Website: ulta-beauty
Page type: billing-address
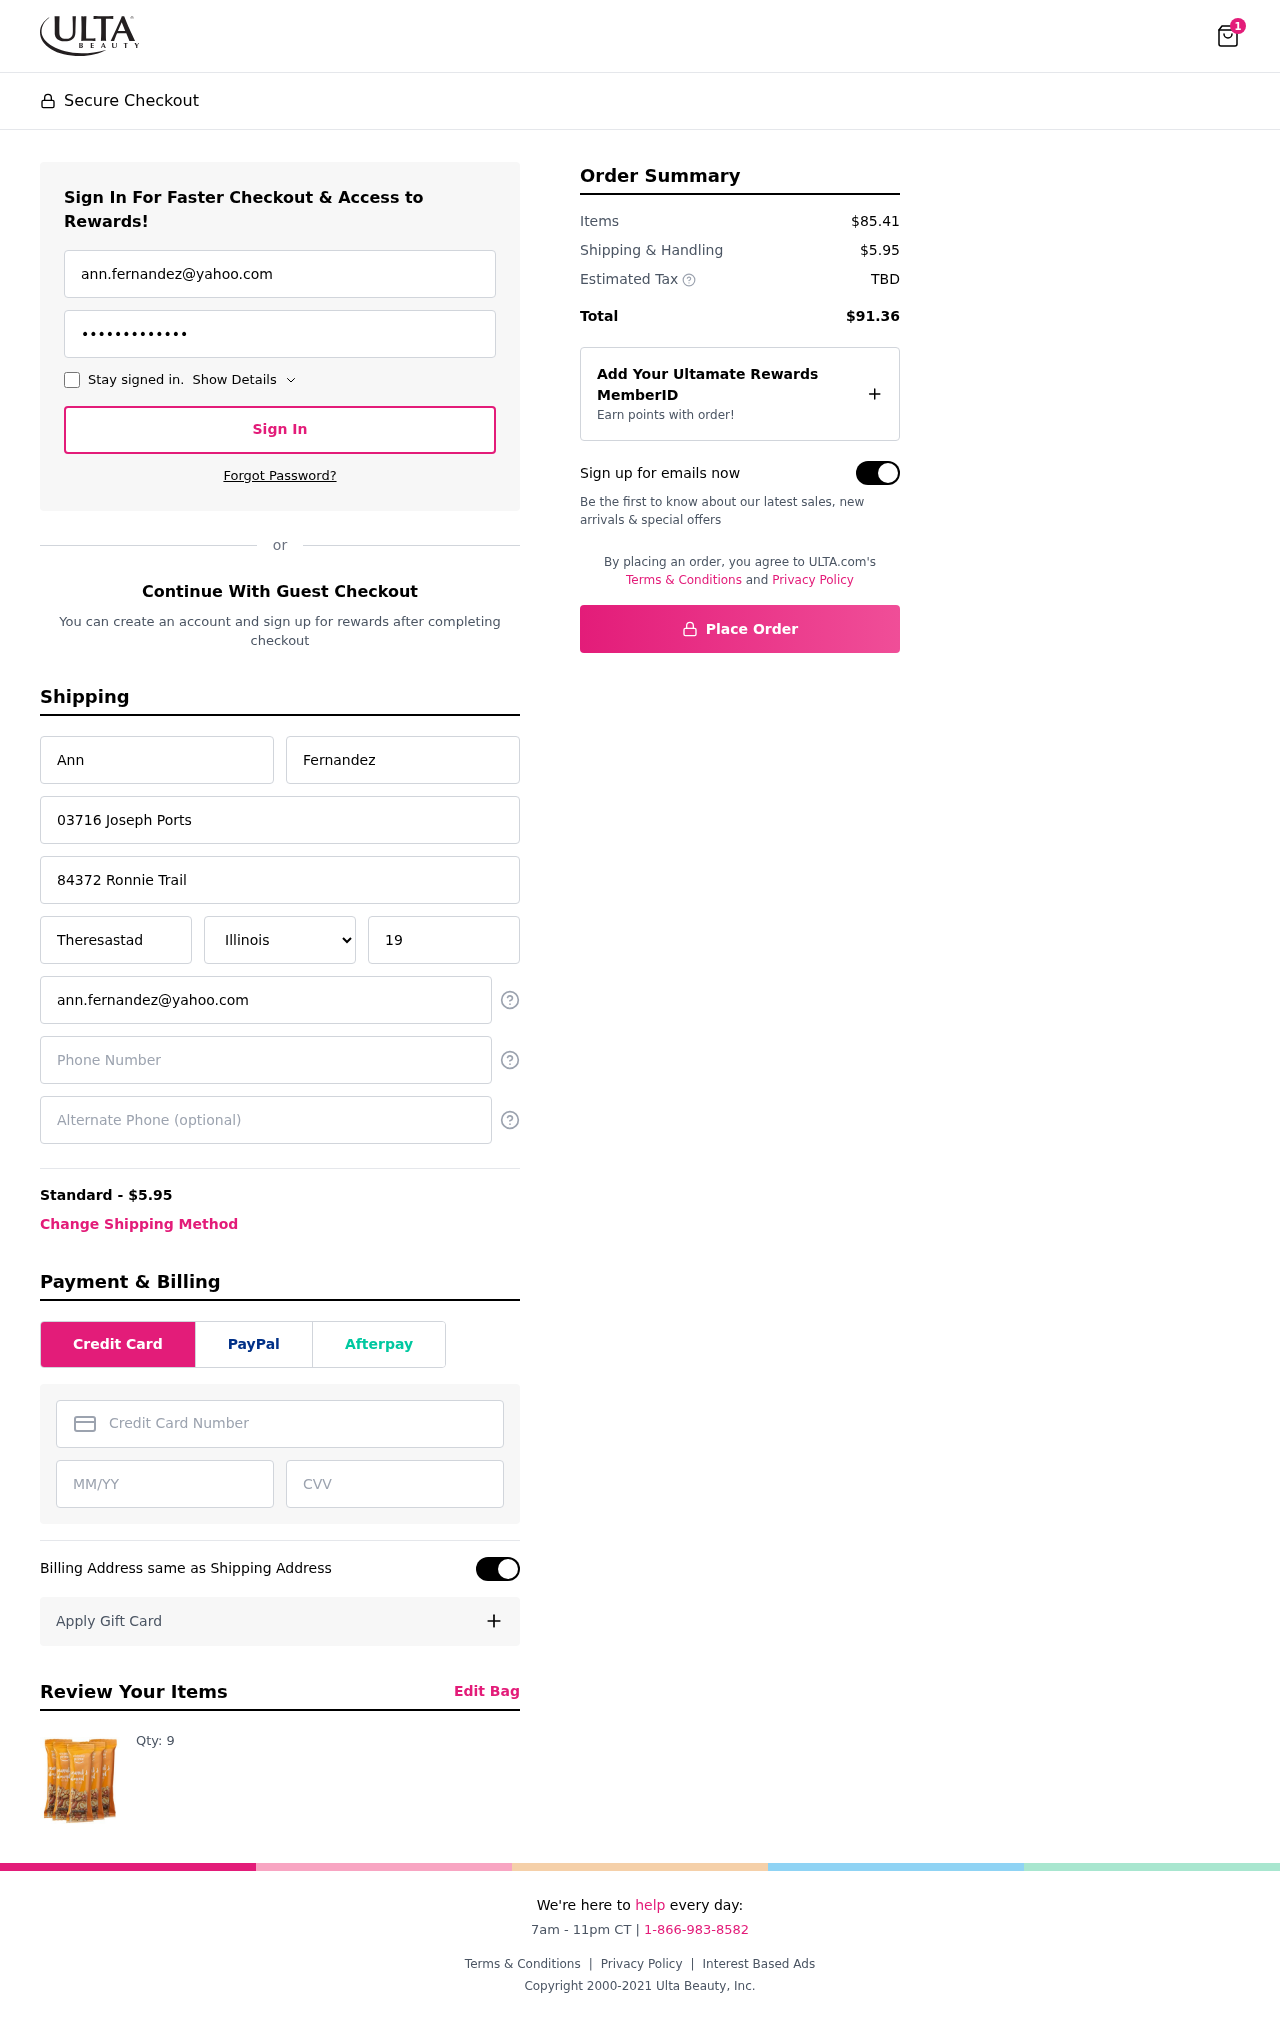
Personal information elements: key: PII_STATE
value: Illinois
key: PII_EMAIL
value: ann.fernandez@yahoo.com
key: PII_FIRSTNAME
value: Ann
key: PII_LASTNAME
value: Fernandez
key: PII_STREET
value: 03716 Joseph Ports
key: PII_STREET2
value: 84372 Ronnie Trail
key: PII_CITY
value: Theresastad
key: PII_POSTCODE
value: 19930
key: PII_PHONE
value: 3545786274
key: PII_CARD_NUMBER
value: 3470 5547 5924 524
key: PII_CARD_EXPIRY
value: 09/28
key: PII_CARD_CVV
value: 0584
Product elements: key: PRODUCT1_QUANTITY
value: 9
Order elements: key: ORDER_NUM_ITEMS
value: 1
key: ORDER_SHIPPING_COST
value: $5.95
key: ORDER_SUBTOTAL
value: $85.41
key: ORDER_TOTAL
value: $91.36